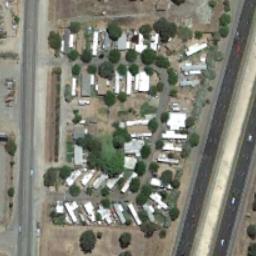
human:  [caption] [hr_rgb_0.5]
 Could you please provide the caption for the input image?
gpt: The mobile home park is on the bare land next to the road .

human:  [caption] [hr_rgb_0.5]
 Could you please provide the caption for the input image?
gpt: There are hundreds of neatly arranged mobile homes in this area .

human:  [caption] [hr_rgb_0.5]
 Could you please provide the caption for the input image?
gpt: The mobile home park with some neatly arranged mobile homes is surrounded by roads .

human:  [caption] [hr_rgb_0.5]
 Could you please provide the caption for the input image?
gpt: Many buildings of different shapes are in mobile home parks .

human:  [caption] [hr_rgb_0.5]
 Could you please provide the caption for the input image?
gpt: There are some white buildings and green trees in the mobile home park .